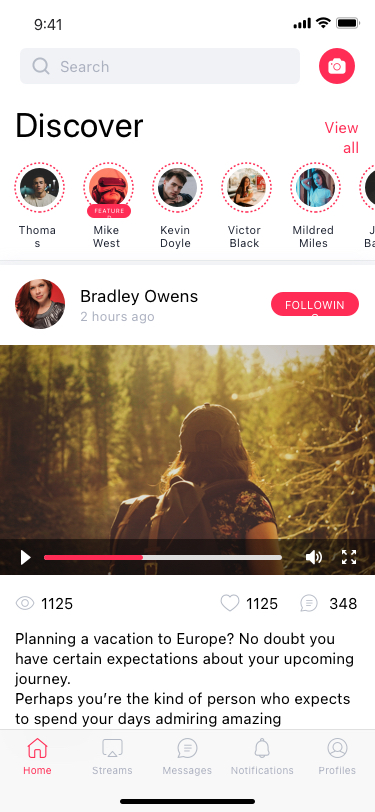
Text in this UI design:
Search
Discover
View all
Planning a vacation to Europe? No doubt you have certain expectations about your upcoming journey.
Perhaps you’re the kind of person who expects to spend your days admiring amazing architecture.
Following
2 hours ago
Bradley Owens
Live
Thomas
Mike West
Featured
Kevin Doyle
Victor Black
Mildred Miles
Jane Barber
1125
1125
348